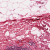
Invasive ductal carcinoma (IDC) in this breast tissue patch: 0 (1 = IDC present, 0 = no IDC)